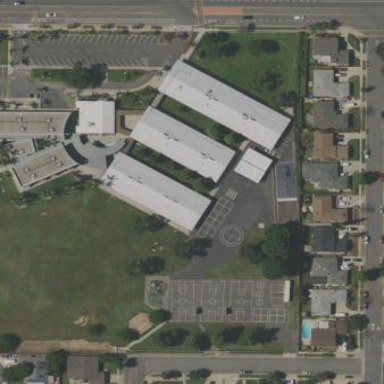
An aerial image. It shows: School.